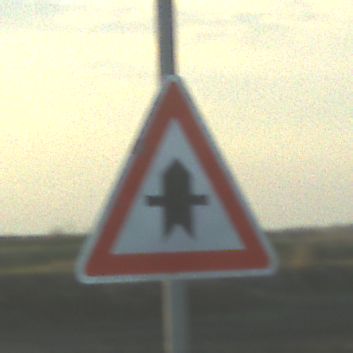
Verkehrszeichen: Vorfahrt
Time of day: SunriseSunset
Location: Outdoor (Nature)
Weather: PartlyCloudy
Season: NotSpecified
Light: Natural